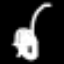
Label: frog